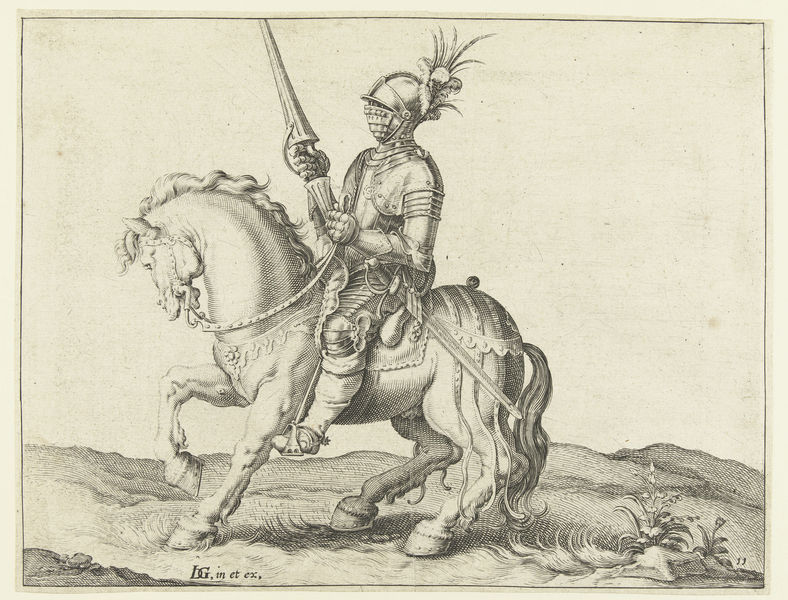
Titel: Speerruiter met gesloten vizier
Künstler: Jacob de (II) Gheyn
Standort: Amsterdam
Institution: Rijksmuseum
Schlagwörter: mann, blumen, gras, federn, hände, pflanze, pferd, reiter, hufe, sattel, steigbügel, zügel, lanze, druck, schwert, helm, ritter, rüstung, harnisch, visier, turnierlanze